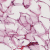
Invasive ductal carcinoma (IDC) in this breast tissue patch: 0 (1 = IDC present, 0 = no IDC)